Question: I developed a simple WCF service with VS 2010. And i hosted in the default website in IIS by Adding Application and set the Physical Path
And i tried to browse the .svc file it gives me the following error:
""

and I tried many solutions but it doesn't work
I Created WCF Service Library has an App.config with this:
'''
<?xml version="1.0" encoding="utf-8" ?>
<configuration>
<appSettings>
<add key="aspnet:UseTaskFriendlySynchronizationContext" value="true" />
</appSettings>
<system.web>
<compilation debug="true" />
</system.web>
<!-- When deploying the service library project, the content of the config file must be added to the host's
app.config file. System.Configuration does not support config files for libraries. -->
<system.serviceModel>
<services>
<service name="EvalServiceLibrary.EvalService">
<clear />
<endpoint address="basic" binding="basicHttpBinding" contract="EvalServiceLibrary.IEvalService"
listenUriMode="Explicit">
<identity>
<dns value="localhost" />
<certificateReference storeName="My" storeLocation="LocalMachine"
x509FindType="FindBySubjectDistinguishedName" />
</identity>
</endpoint>
<endpoint address="mex" binding="mexHttpBinding" contract="IMetadataExchange"
listenUriMode="Explicit">
<identity>
<dns value="localhost" />
<certificateReference storeName="My" storeLocation="LocalMachine"
x509FindType="FindBySubjectDistinguishedName" />
</identity>
</endpoint>
<endpoint address="ws" binding="wsHttpBinding" contract="EvalServiceLibrary.IEvalService"
listenUriMode="Explicit">
<identity>
<dns value="localhost" />
<certificateReference storeName="My" storeLocation="LocalMachine"
x509FindType="FindBySubjectDistinguishedName" />
</identity>
</endpoint>
<endpoint address="net.tcp://localhost:8888/evalservice" binding="netTcpBinding"
contract="EvalServiceLibrary.IEvalService" listenUriMode="Explicit">
<identity>
<dns value="localhost" />
<certificateReference storeName="My" storeLocation="LocalMachine"
x509FindType="FindBySubjectDistinguishedName" />
</identity>
</endpoint>
<endpoint address="net.pipe://localhost/evalservice" binding="netNamedPipeBinding"
bindingConfiguration="" contract="EvalServiceLibrary.IEvalService" />
<host>
<baseAddresses>
<add baseAddress="http://localhost:8080/evalservice" />
</baseAddresses>
</host>
</service>
</services>
<behaviors>
<serviceBehaviors>
<behavior>
<!-- To avoid disclosing metadata information,
set the values below to false before deployment -->
<serviceMetadata httpGetEnabled="True" httpsGetEnabled="True"/>
<!-- To receive exception details in faults for debugging purposes,
set the value below to true. Set to false before deployment
to avoid disclosing exception information -->
<serviceDebug includeExceptionDetailInFaults="False" />
</behavior>
</serviceBehaviors>
</behaviors>
</system.serviceModel>
</configuration>
'''
and i Hosted the WCF Service Library application in WCF website (My Client) has an Web.config with this:
'''
<?xml version="1.0"?>
<configuration>
<appSettings>
<add key="aspnet:UseTaskFriendlySynchronizationContext" value="true" />
</appSettings>
<system.web>
<compilation debug="false" targetFramework="4.5" />
<httpRuntime targetFramework="4.5"/>
</system.web>
<system.serviceModel>
<services>
<service name="EvalServiceLibrary.EvalService">
<endpoint address="" binding="wsHttpBinding" bindingConfiguration="" contract="EvalServiceLibrary.IEvalService" />
<endpoint address="mex" binding="mexHttpBinding" bindingConfiguration="" contract="IMetadataExchange" />
<endpoint address="basic" binding="basicHttpBinding" bindingConfiguration="" contract="EvalServiceLibrary.IEvalService" />
</service>
</services>
<behaviors>
<serviceBehaviors>
<behavior>
<!-- To avoid disclosing metadata information, set the values below to false before deployment -->
<serviceMetadata httpGetEnabled="true" httpsGetEnabled="true"/>
<!-- To receive exception details in faults for debugging purposes, set the value below to true. Set to false before deployment to avoid disclosing exception information -->
<serviceDebug includeExceptionDetailInFaults="false"/>
</behavior>
</serviceBehaviors>
</behaviors>
<protocolMapping>
<add binding="basicHttpsBinding" scheme="https" />
</protocolMapping>
<serviceHostingEnvironment aspNetCompatibilityEnabled="true" multipleSiteBindingsEnabled="true" />
</system.serviceModel>
<system.webServer>
<modules runAllManagedModulesForAllRequests="true"/>
<!--
To browse web app root directory during debugging, set the value below to true.
Set to false before deployment to avoid disclosing web app folder information.
-->
<directoryBrowse enabled="true"/>
</system.webServer>
</configuration>
'''
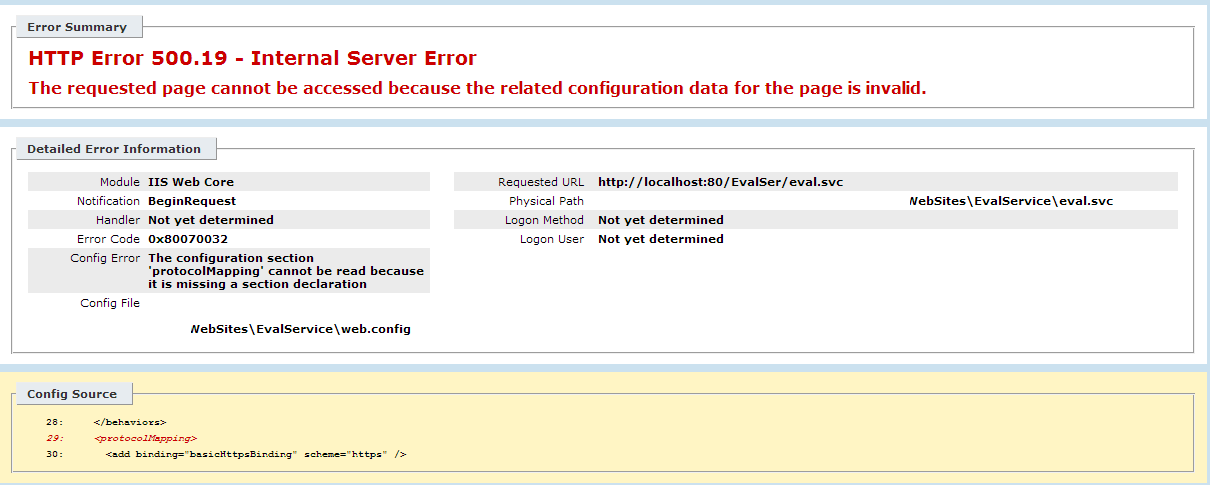
Answer: Amr,
This sounds like you may have permission issues in the folder you .svc is running from, please can you check and see if the following permissions are there:
- -
For the issue with protocol Mapping, please ensure that the app Pool you are using for the IIS site is setup to use .net 4, as from what I understand protocol mapping is only available in .net 4.
Hope this helps